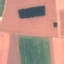
Label: AnnualCrop